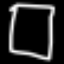
Label: square